Field crop: maize
Growth stage: 2
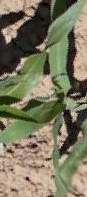
Species: maize